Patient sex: F
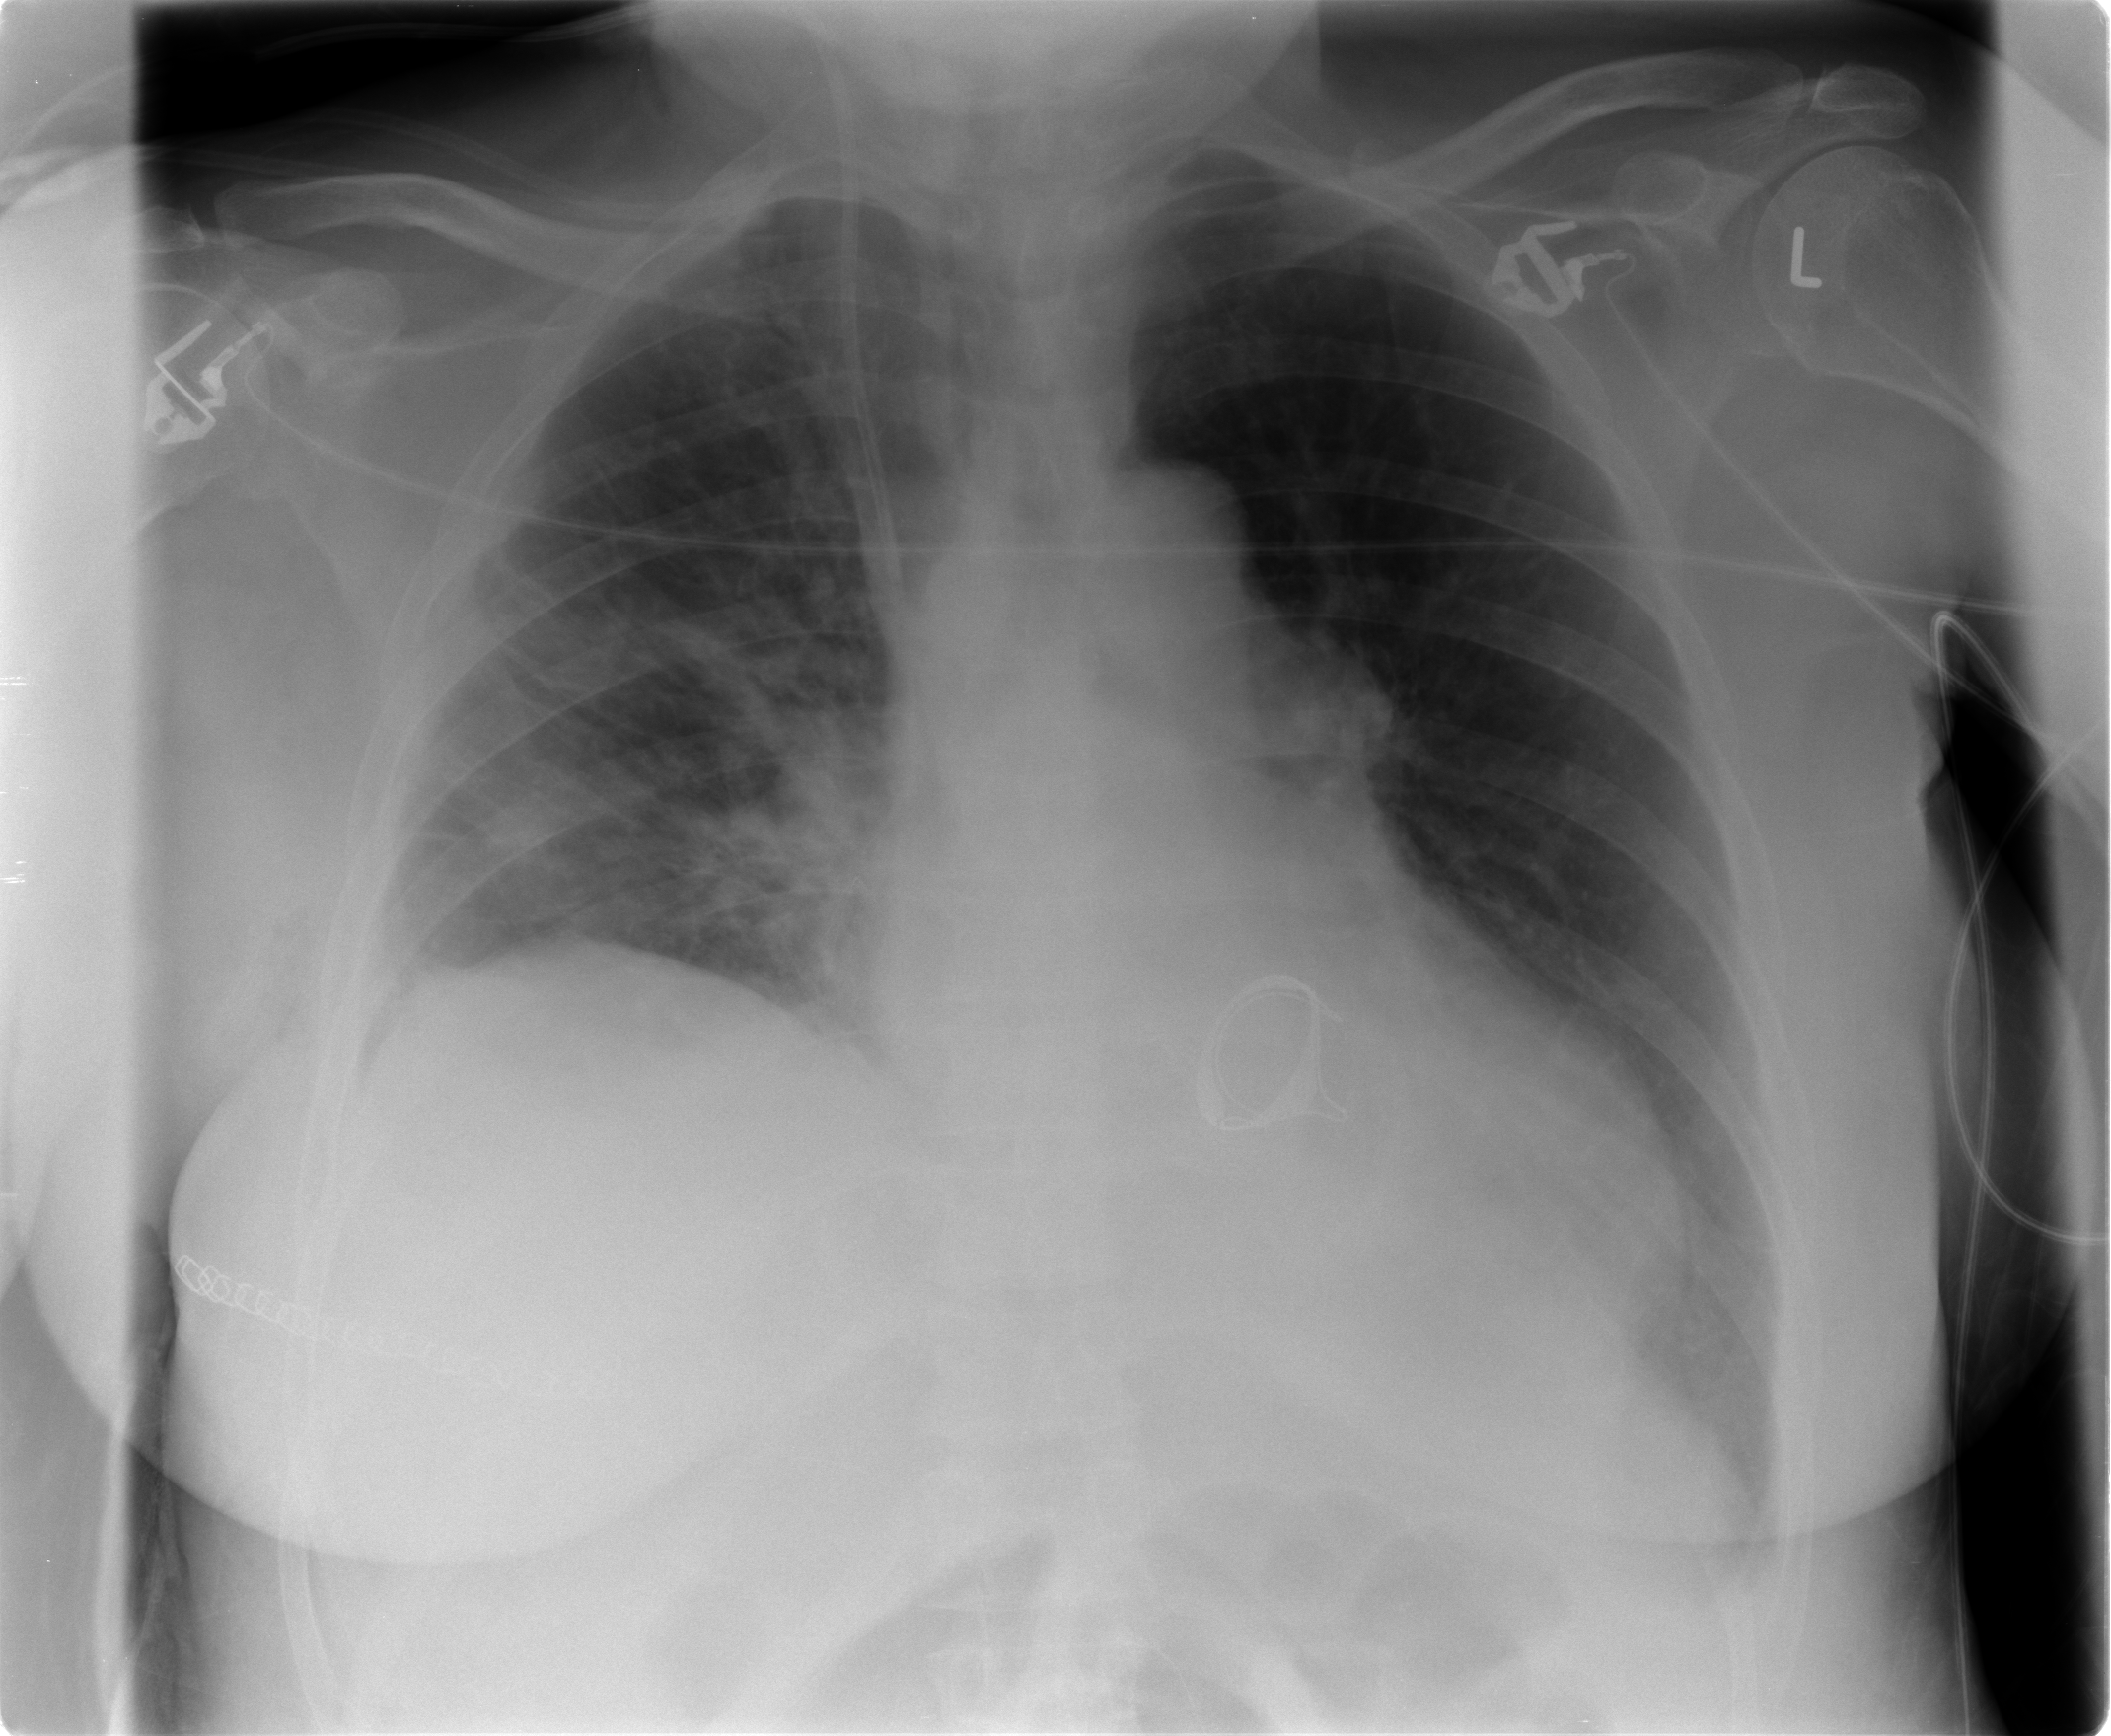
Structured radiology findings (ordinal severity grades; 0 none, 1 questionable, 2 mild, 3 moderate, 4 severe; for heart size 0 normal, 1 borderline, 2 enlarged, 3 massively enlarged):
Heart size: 2
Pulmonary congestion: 0
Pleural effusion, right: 1
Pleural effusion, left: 1
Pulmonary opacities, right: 3
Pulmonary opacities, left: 0
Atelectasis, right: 3
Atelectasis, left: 0